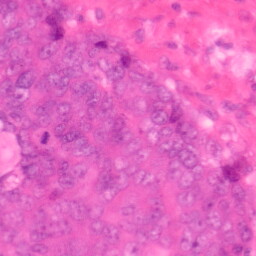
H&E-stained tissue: Colon